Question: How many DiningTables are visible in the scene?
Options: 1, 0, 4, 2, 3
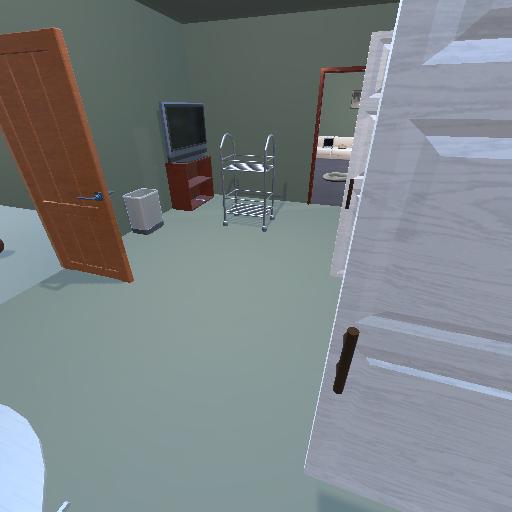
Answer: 1